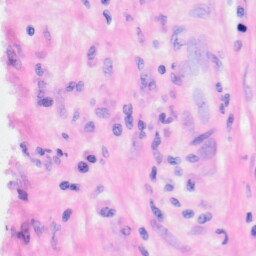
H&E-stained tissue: Kidney